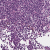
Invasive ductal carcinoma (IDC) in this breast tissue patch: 1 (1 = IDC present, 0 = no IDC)